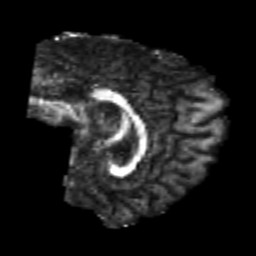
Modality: FA
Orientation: sagittal
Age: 23
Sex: male
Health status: healthy
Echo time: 0.074 s